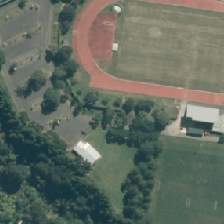
Land cover: urban_parkland